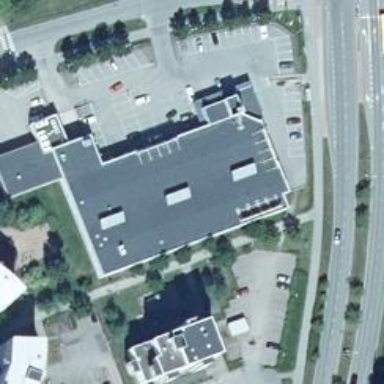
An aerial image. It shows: Supermarket.